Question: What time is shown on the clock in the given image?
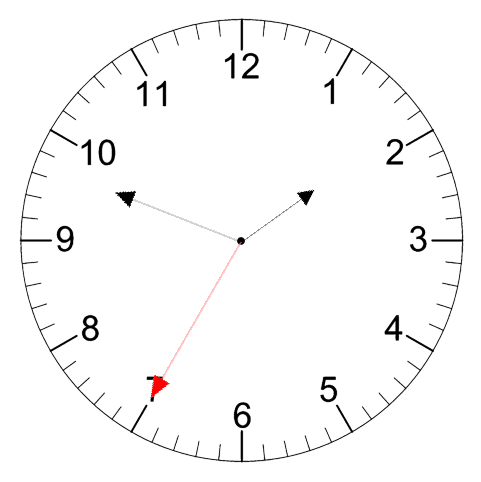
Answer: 01:48:35